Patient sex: M
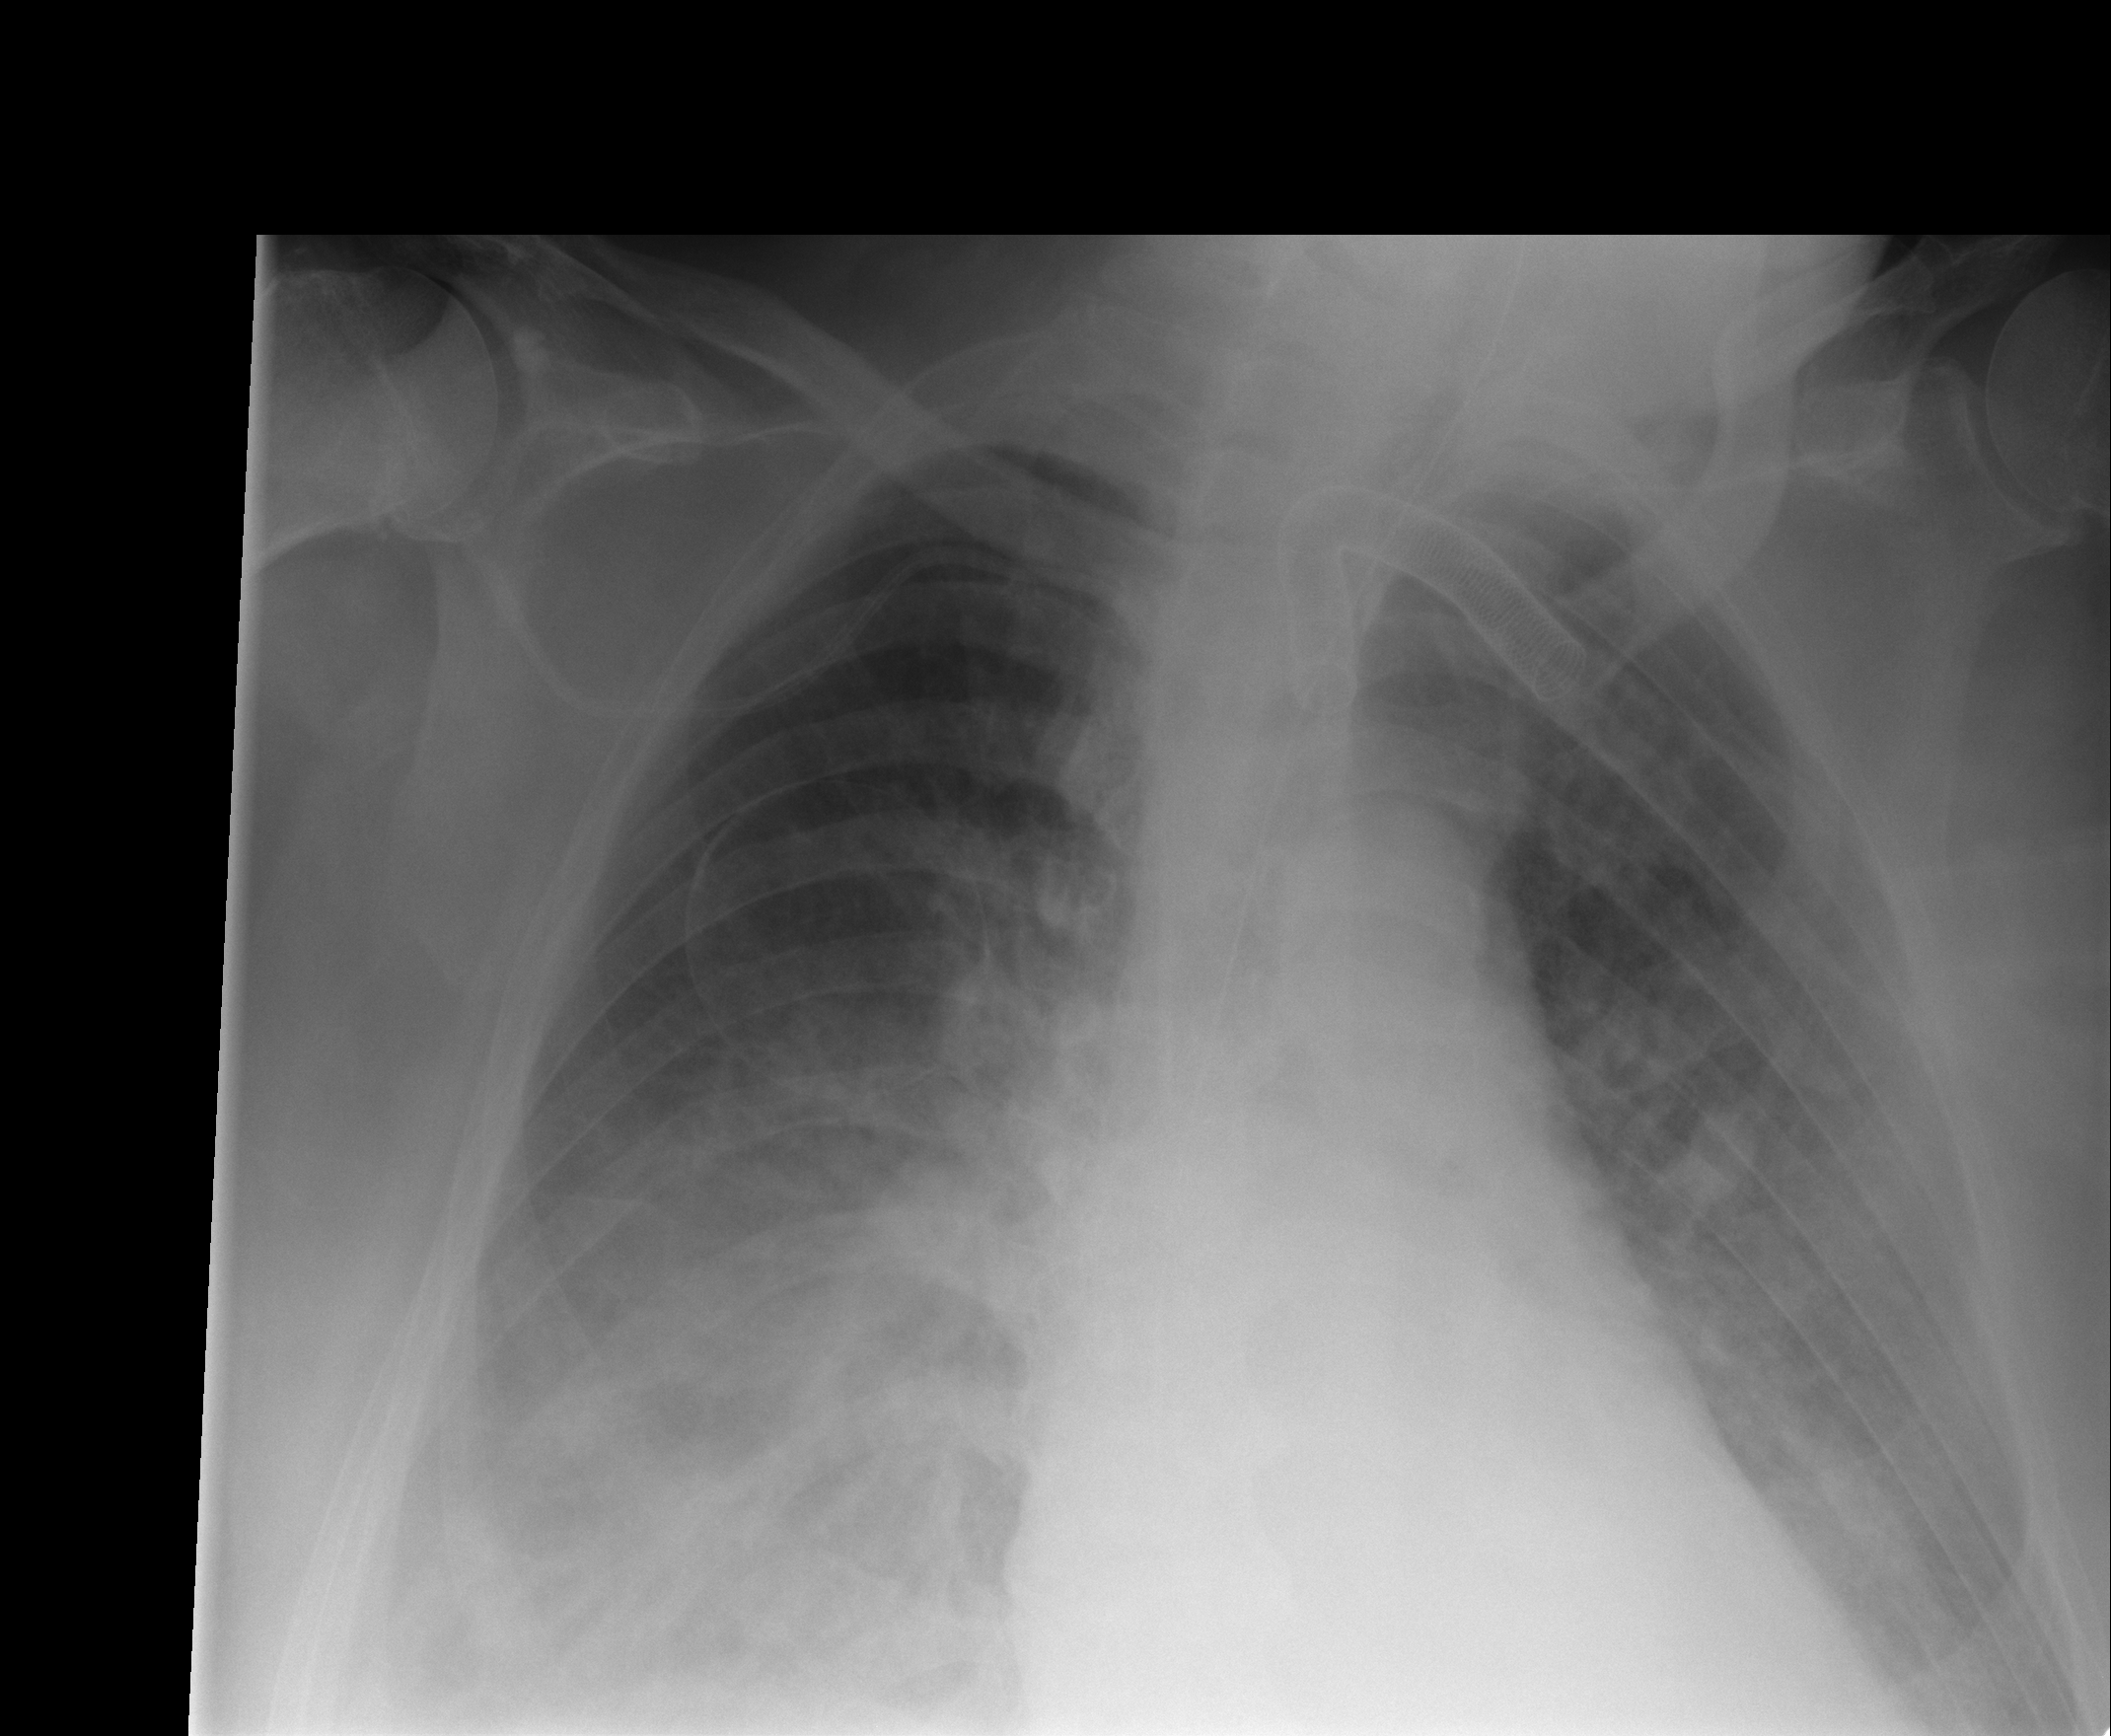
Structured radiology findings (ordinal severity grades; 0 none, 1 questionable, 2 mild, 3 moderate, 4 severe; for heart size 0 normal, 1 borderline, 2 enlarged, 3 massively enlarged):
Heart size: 2
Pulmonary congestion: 3
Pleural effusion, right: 2
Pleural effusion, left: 1
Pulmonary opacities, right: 2
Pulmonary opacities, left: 1
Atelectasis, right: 2
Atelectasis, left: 2